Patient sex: M
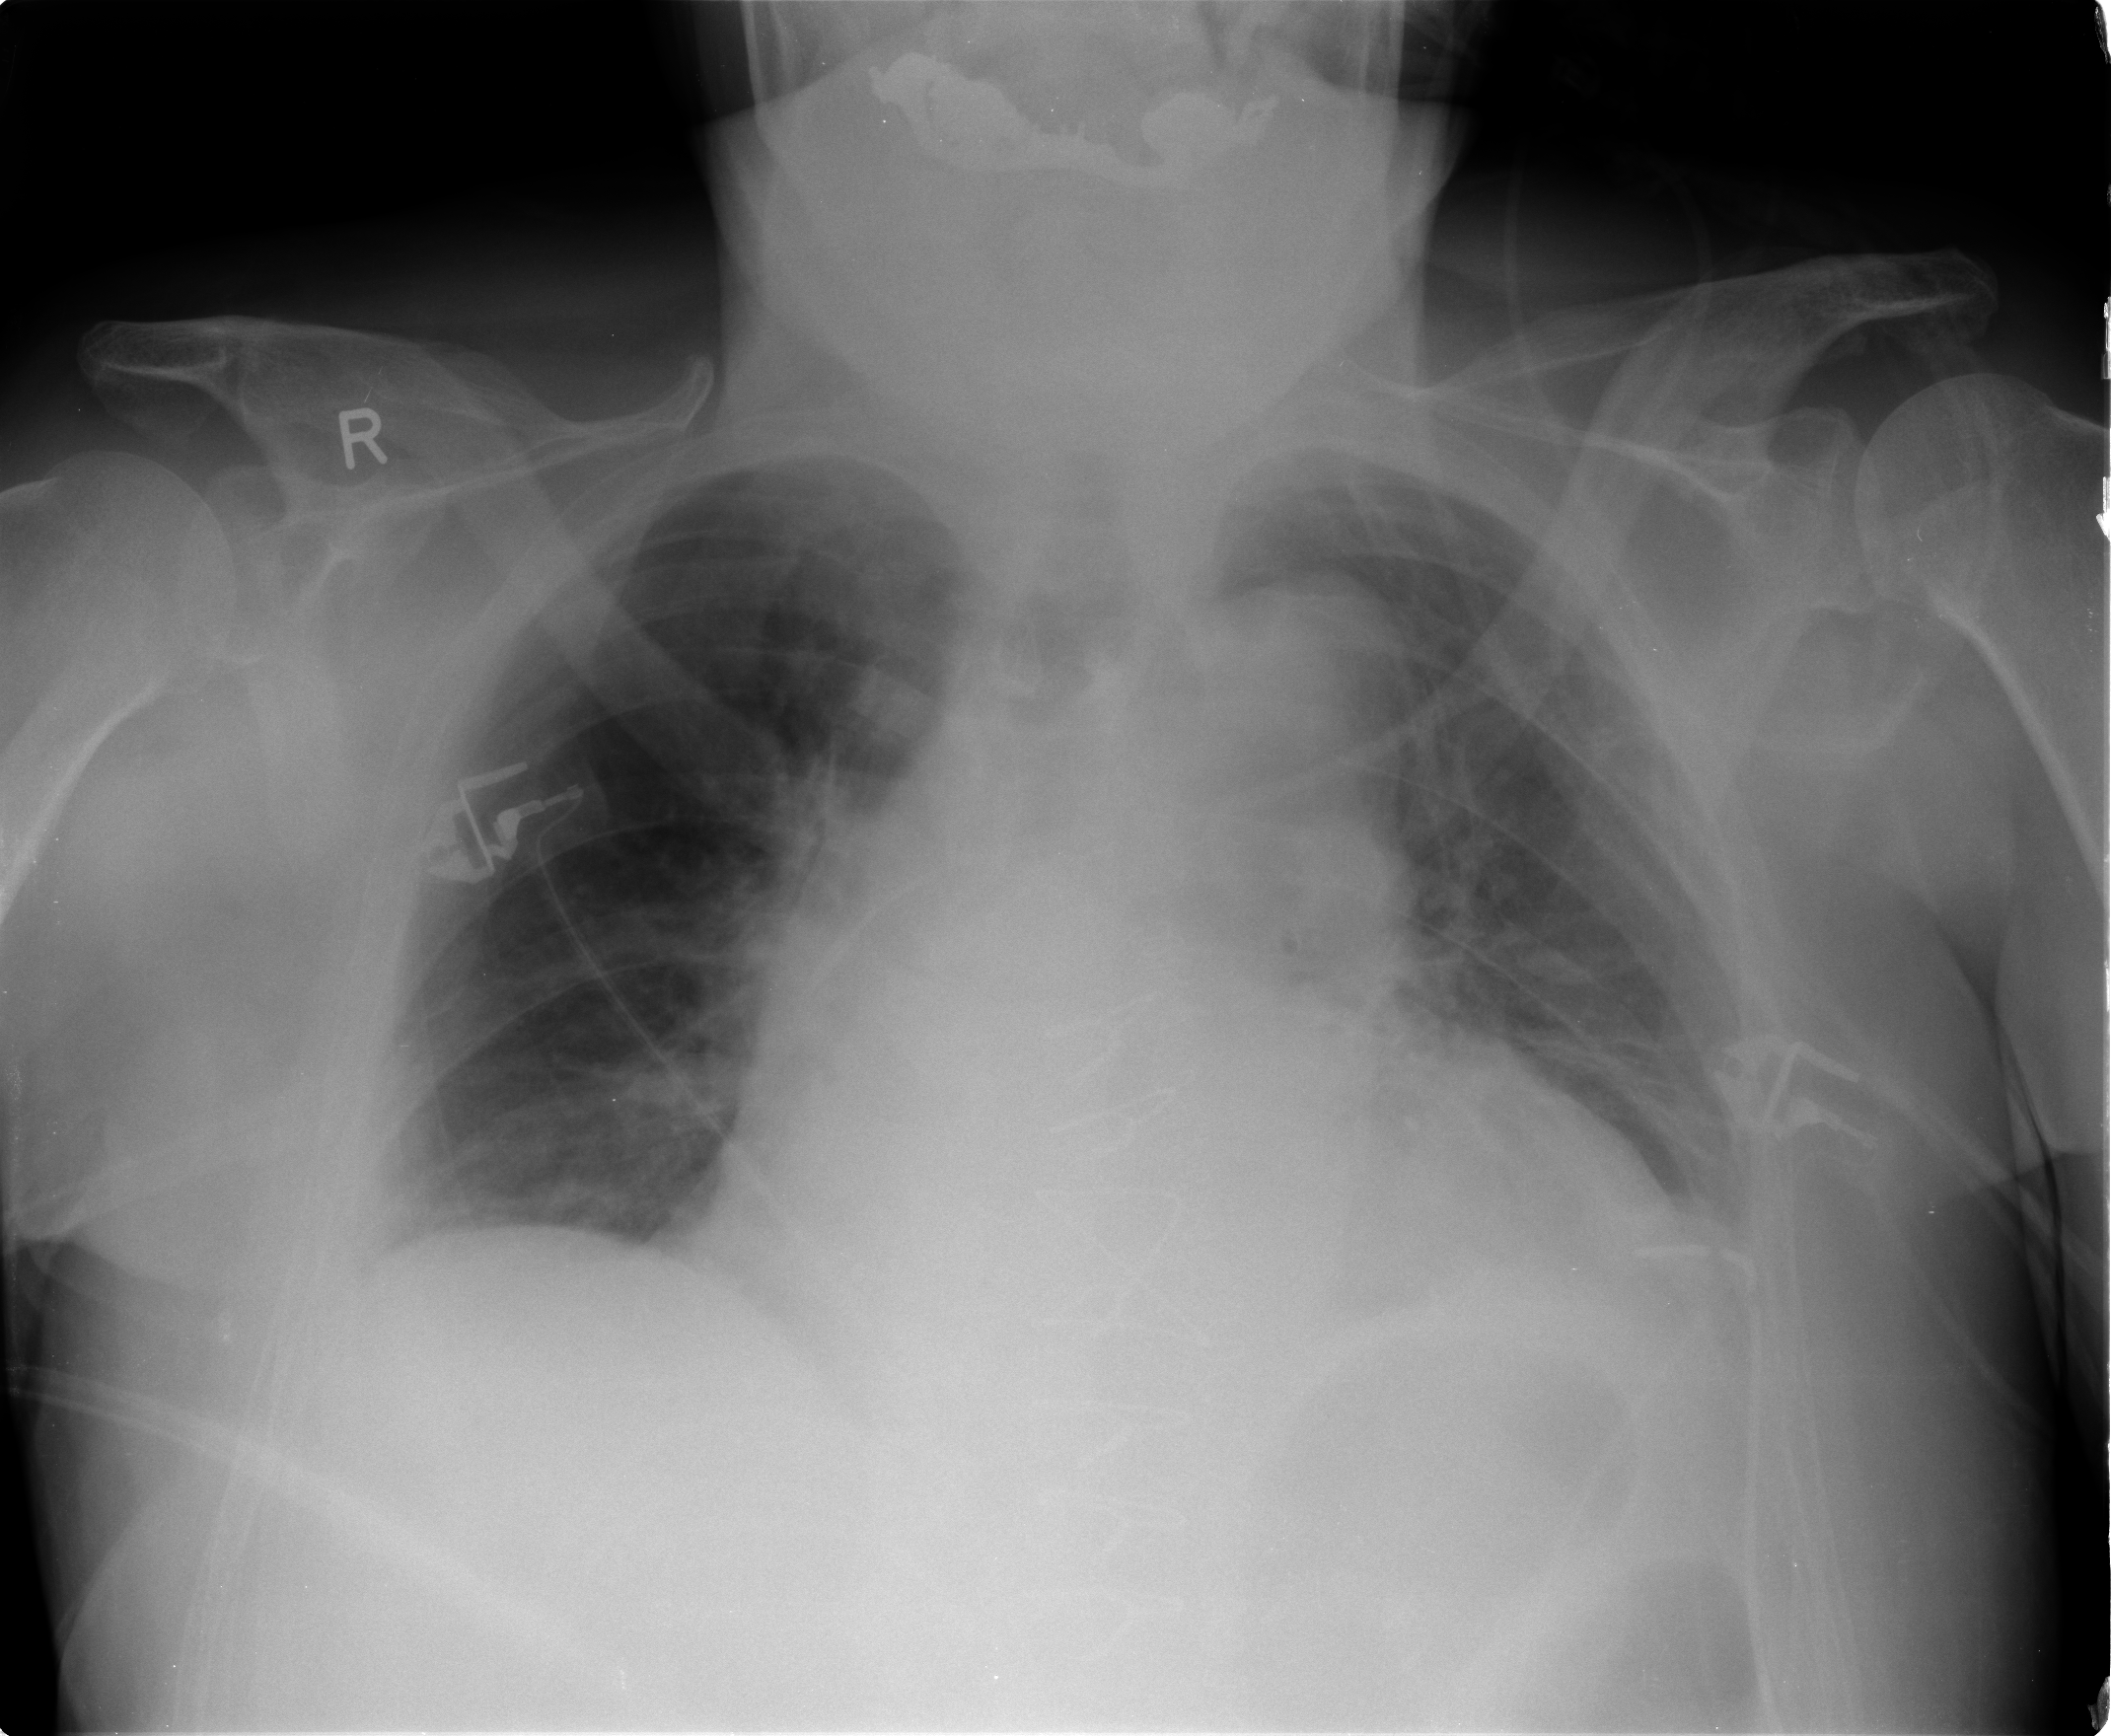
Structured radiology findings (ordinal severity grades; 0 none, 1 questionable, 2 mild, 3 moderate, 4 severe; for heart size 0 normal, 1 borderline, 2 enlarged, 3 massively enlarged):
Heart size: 3
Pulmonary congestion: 2
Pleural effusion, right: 1
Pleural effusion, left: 2
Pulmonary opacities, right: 0
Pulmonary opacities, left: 1
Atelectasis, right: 2
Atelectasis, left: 2